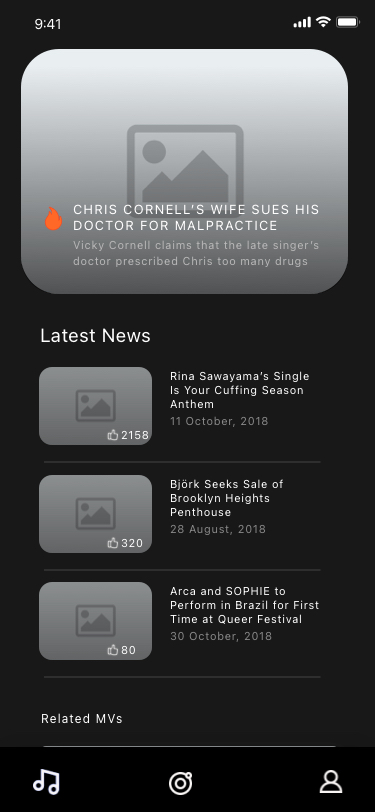
Text in this UI design:
Related MVs
Latest News